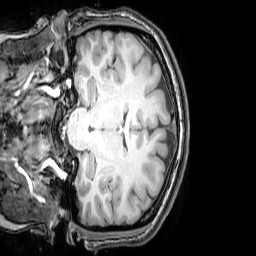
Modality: T1w
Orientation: coronal
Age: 23
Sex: female
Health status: healthy
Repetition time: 0.081 s
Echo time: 0.037 s